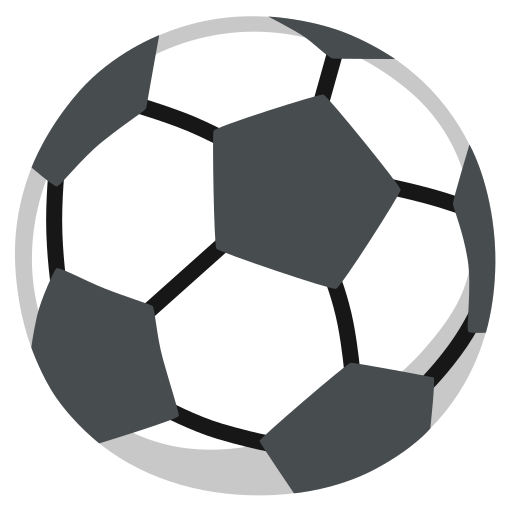
Emoji: ⚽